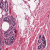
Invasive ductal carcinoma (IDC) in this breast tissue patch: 0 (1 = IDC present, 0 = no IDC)